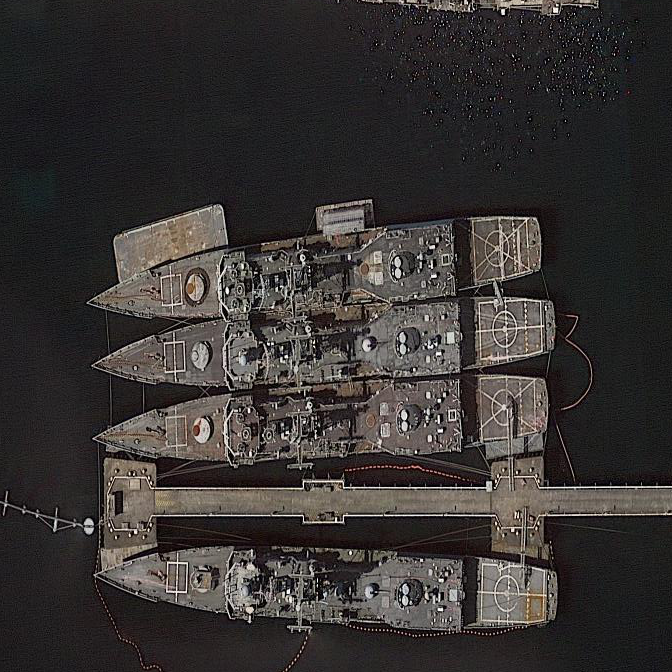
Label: cruiser